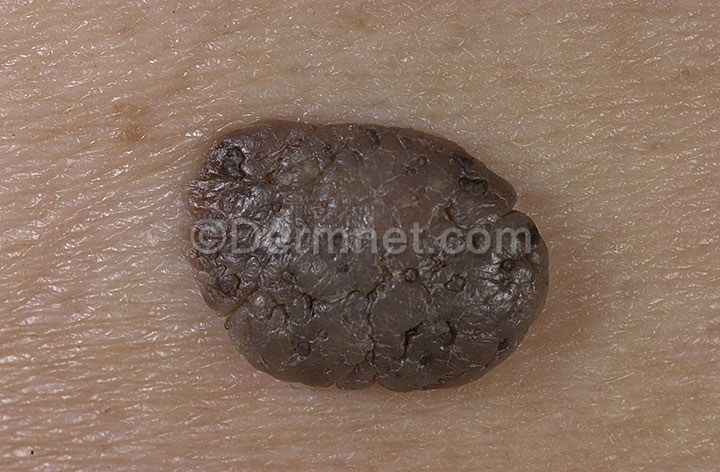
Disease: Seborrheic Keratoses and other Benign Tumors